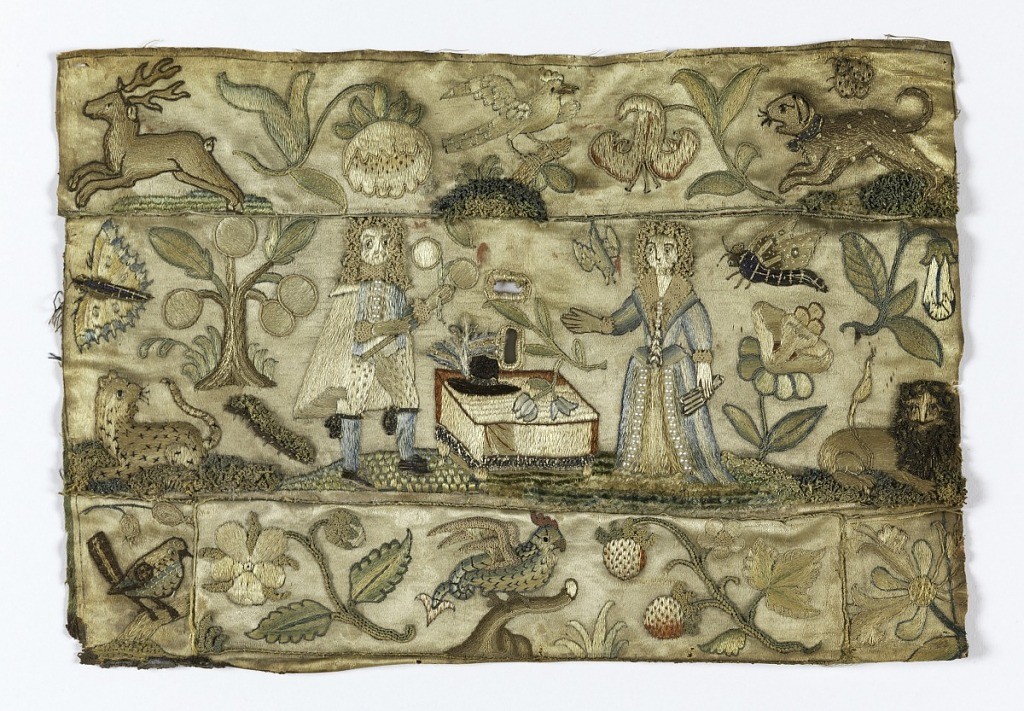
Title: Embroidered picture
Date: late 17th century
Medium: silk embroidery on silk foundation, pearls Technique: embroidered in satin, couching, stem, knot, and needlelace stitches on 7/1 satin foundation
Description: Queen in a tent holding an orb and wearing a crown.  A lion and a deer in the bottom corners.